Question: I have a following datatable with 3 columns.

I want to sort the datatable rows on the basis of 2nd column.(with header E)
Is there any built in function do this?
i tried..
'''
dt.DefaultView.Sort = dt.Columns[1].ColumnName;
dt.AcceptChanges();
'''
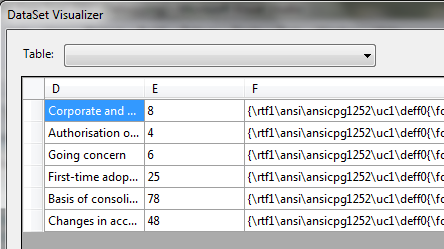
Answer: You can sort a datable by column
'''
dt.DefaultView.Sort = "E Asc";
'''
'''
string[] names = new string[dt.Rows.Count];
for (int i = 0; i < dt.Rows.Count; i++)
{
names[i] = dt.Rows[i]["E"].ToString();
}
Array.Sort(names);
for (int i = 0; i < dt.Rows.Count; i++)
{
dt.Rows[i]["E"] = names[i];
}
'''
Also 'dt.AcceptChanges' will commits all the changes made to the table. aah msdn also say that it must be called after attempt to update is made
> When <URL> is called, any DataRow object still in edit mode
successfully ends its edits. The DataRowState also changes: all Added
and Modified rows become Unchanged, and Deleted rows are removed.The AcceptChanges method is generally called on a DataTable after you
attempt to update the DataSet using the DbDataAdapter.Update method.